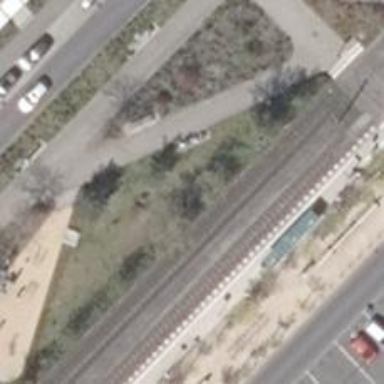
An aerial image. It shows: Tram stop.